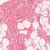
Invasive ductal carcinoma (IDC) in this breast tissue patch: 0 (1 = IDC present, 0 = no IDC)